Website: crate-barrel
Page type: billing-address
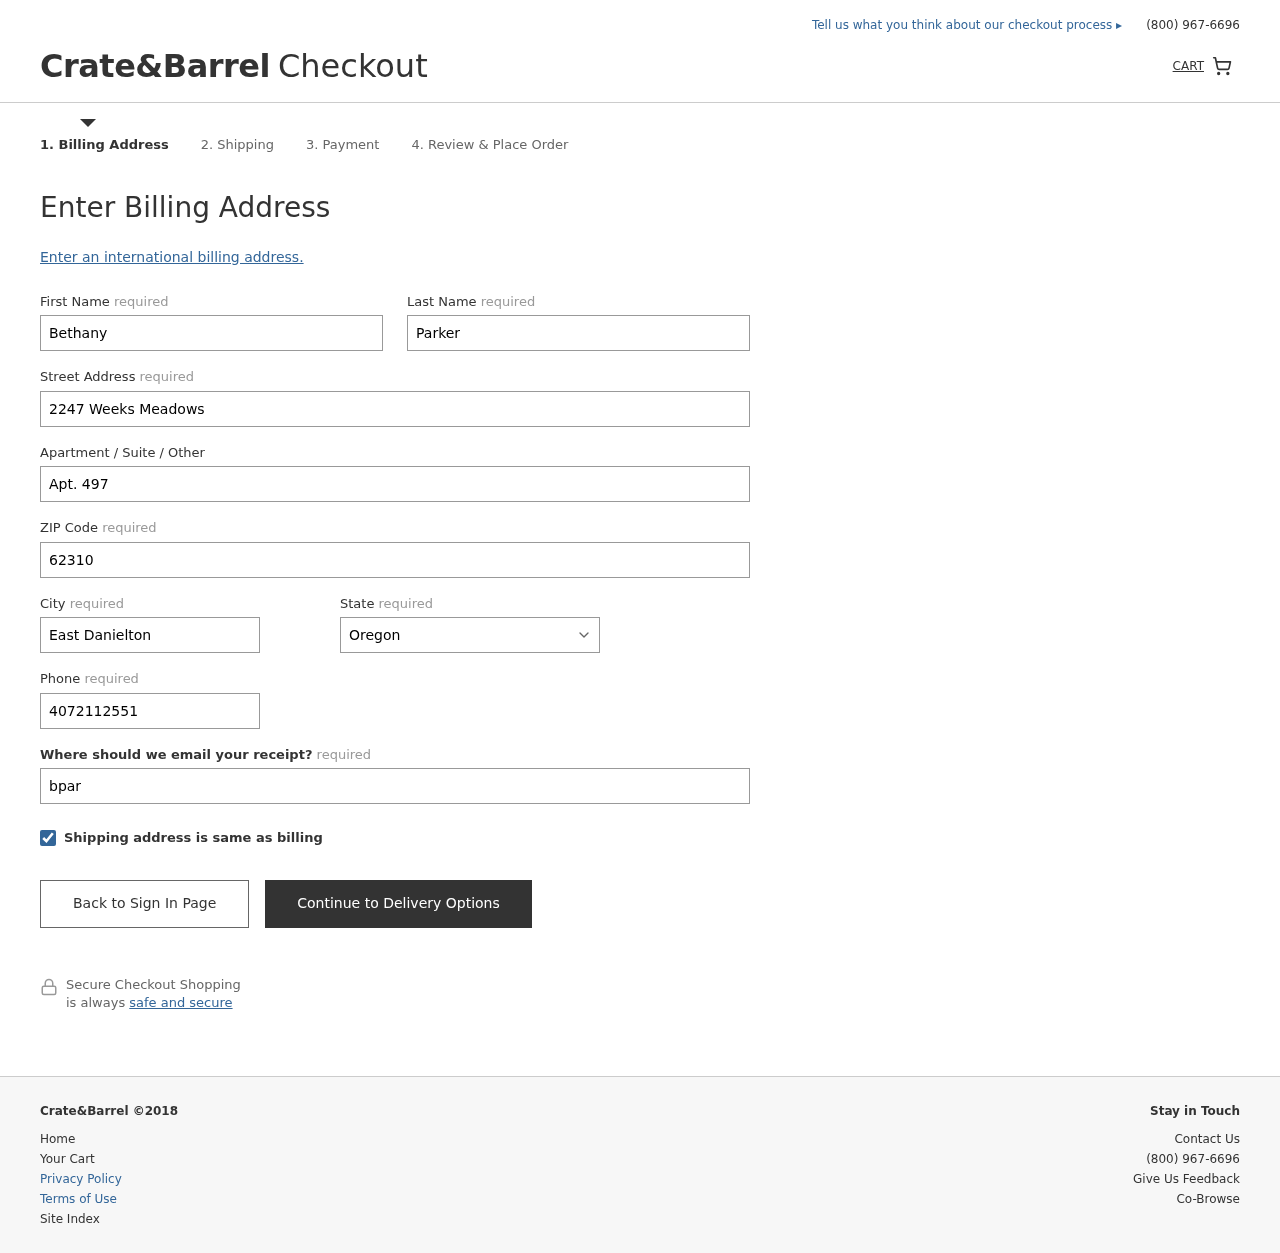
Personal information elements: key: PII_STATE
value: Oregon
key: PII_FIRSTNAME
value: Bethany
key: PII_LASTNAME
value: Parker
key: PII_STREET
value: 2247 Weeks Meadows
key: PII_STREET2
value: Apt. 497
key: PII_POSTCODE
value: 62310
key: PII_CITY
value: East Danielton
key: PII_PHONE
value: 4072112551
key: PII_EMAIL
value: bparker@hotmail.com